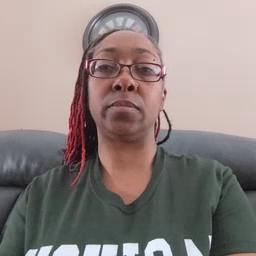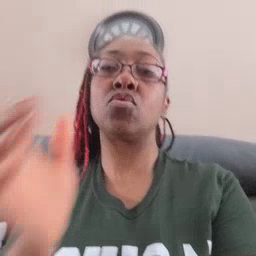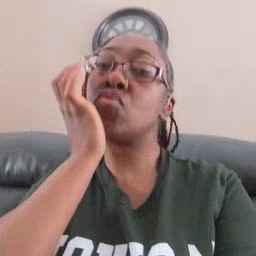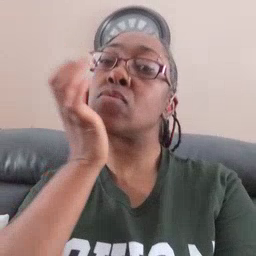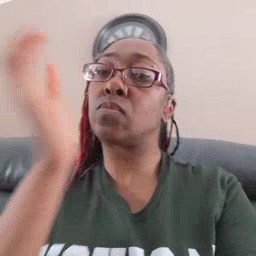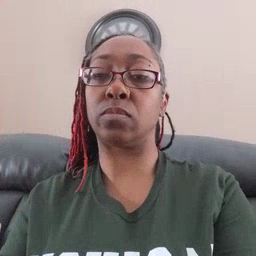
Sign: grass